Question:
I am studying cmake project in visual studio 2017. It does not look like working. But Building and executing works well. Why does not intellisense work?
'project directory(CMakeLists.txt, CMakeSettings.json)'
'''
main directory(main.c, CMakeLists.txt)
include directory(myprint.h)
printstatic directory(printstatic.c, CMakeLists.txt)
printshared directory(printshared.c, CMakeLists.txt)
'''
"myprint.h"
'''
#include <stdio.h>
void print_test_static_library();
void print_test_shared_library();
'''
"main.c"
'''
#include "myprint.h"
int main()
{
for (int ii = 0; ii < 3; ++ii) {
printf("Hello CMake..................
");
print_test_static_library();
print_test_shared_library();
}
return 0;
}
'''
"CMakeLists.txt of main"
'''
cmake_minimum_required (VERSION 3.8)
add_executable (main "main.c")
target_link_libraries(main printstatic printshared)
'''
"printstatic.c"
'''
#include "myprint.h"
void print_test_static_library()
{
printf("Test Static Library..................
");
}
'''
"CMakeLists.txt of printstatic"
'''
cmake_minimum_required (VERSION 3.8)
add_library (printstatic "printstatic.c")
'''
"printshared.c"
'''
#include "myprint.h"
void print_test_shared_library()
{
printf("Test Shared Library..................
");
}
'''
"CMakeLists.txt of printshared"
'''
cmake_minimum_required (VERSION 3.8)
add_library (printshared SHARED "printshared.c")
'''
"CMakeLists.txt of project"
'''
cmake_minimum_required (VERSION 3.8)
set(CMAKE_C_STANDARD 99)
project ("CMakeProjectTest")
include_directories(${PROJECT_SOURCE_DIR}/include)
add_subdirectory ("printstatic")
add_subdirectory ("printshared")
add_subdirectory ("main")
'''
"CMakeSettings.json"
'''
{
"configurations": [
{
"name": "Linux-Debug",
"generator": "Unix Makefiles",
"remoteMachineName": "${defaultRemoteMachineName}",
"configurationType": "Debug",
"remoteCMakeListsRoot": "/home/mary/proj/src/${workspaceHash}/${name}",
"cmakeExecutable": "/usr/local/bin/cmake",
"buildRoot": "${env.USERPROFILE}\CMakeBuilds\${workspaceHash}\build\${name}",
"installRoot": "${env.USERPROFILE}\CMakeBuilds\${workspaceHash}\install\${name}",
"remoteBuildRoot": "/home/mary/proj/build/${workspaceHash}/build/${name}",
"remoteInstallRoot": "/home/mary/proj/build/${workspaceHash}/install/${name}",
"remoteCopySources": true,
"remoteCopySourcesOutputVerbosity": "Normal",
"remoteCopySourcesConcurrentCopies": "10",
"remoteCopySourcesMethod": "sftp",
"remoteCopySourcesExclusionList": [
".vs",
".git"
],
"rsyncCommandArgs": "-t --delete --delete-excluded",
"remoteCopyBuildOutput": false,
"cmakeCommandArgs": "",
"buildCommandArgs": "",
"ctestCommandArgs": "",
"inheritEnvironments": [
"linux_x64"
]
}
]
}
'''
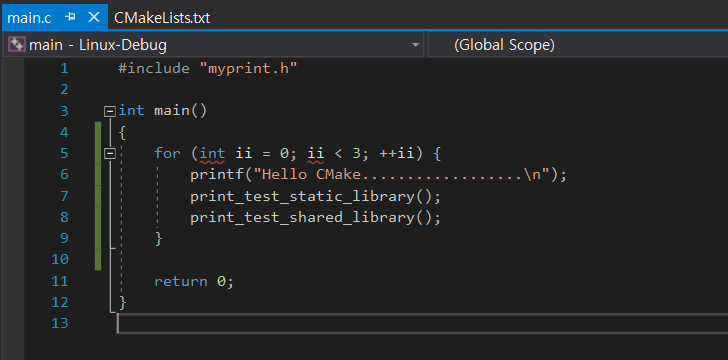
Answer: It's a bug in Intellisense when targeting ARM. <URL>.
By switching the project target to x64 or x86, Intellisense should correctly parse the code as C99. If you need to target ARM, you just have to ignore those red lines for the time being.
Either way you might want to file a bug report to Microsoft.